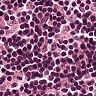
Metastatic tissue present: no